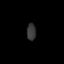
Tissue: lung
Cell type: Endothelial cells
Senescence score: 0.7231
Nuclear area (px): 150
Mean DAPI intensity: 54.913